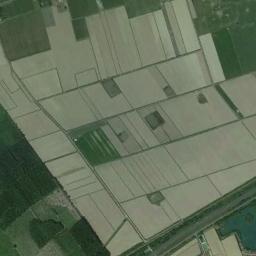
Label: rectangular_farmland